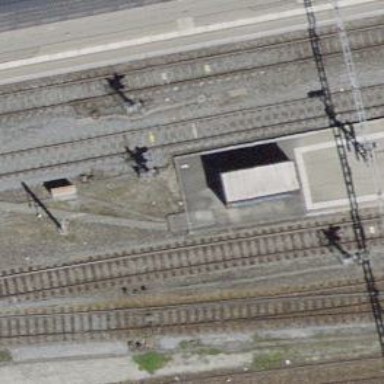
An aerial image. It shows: Railway signal.